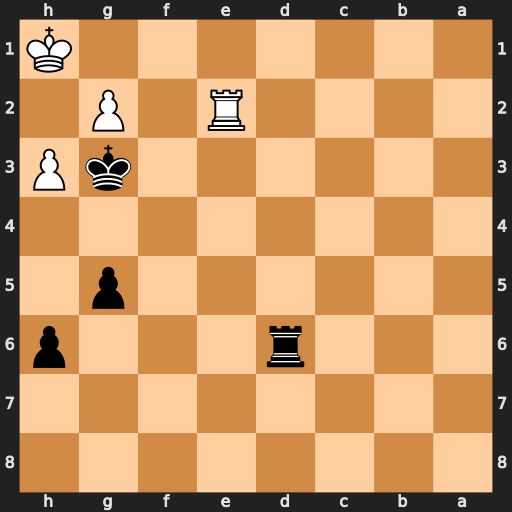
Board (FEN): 8/8/3r3p/6p1/8/6kP/4R1P1/7K
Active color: b
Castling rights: -
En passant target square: -
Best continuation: Rd1+ Re1 Rxe1#